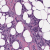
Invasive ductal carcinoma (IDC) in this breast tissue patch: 1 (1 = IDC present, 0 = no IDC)